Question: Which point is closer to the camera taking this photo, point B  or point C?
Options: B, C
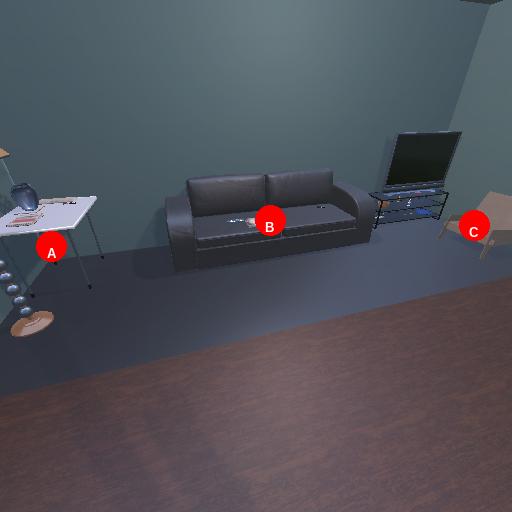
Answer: B